Question: I have the following HTML (note the CSS making the background black and text white)
'''
<html>
<select id="opts" style="background-color: black; color: white;">
<option>first</option>
<option>second</option>
</select>
</html>
'''
Safari is smart enough to make the small triangle that appears to the right of the text the same color as the foreground text.
Other browsers basically ignore the CSS, so they're fine too.
Firefox 3 however applies the background color but leaves the triangle black, so you can't see it, like this

I can't find out how to fix this - can anyone help? Is there a '-moz-select-triangle-color' or something obscure like that?
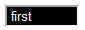
Answer: Must be a 'Vista' problem. I have 'XP SP 2' and it looks normal.